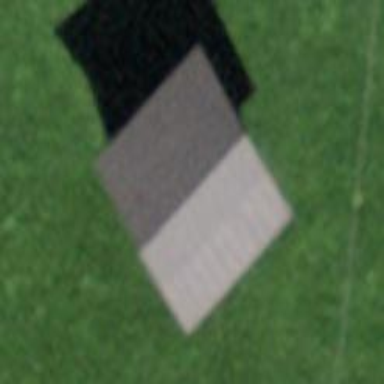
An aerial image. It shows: Barn.